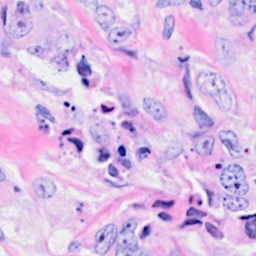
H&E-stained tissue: Breast